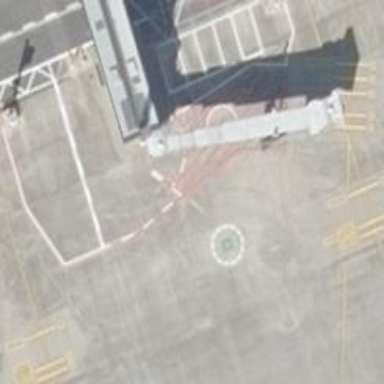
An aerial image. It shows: Airport gate.